Question: What is the value of this measurement?
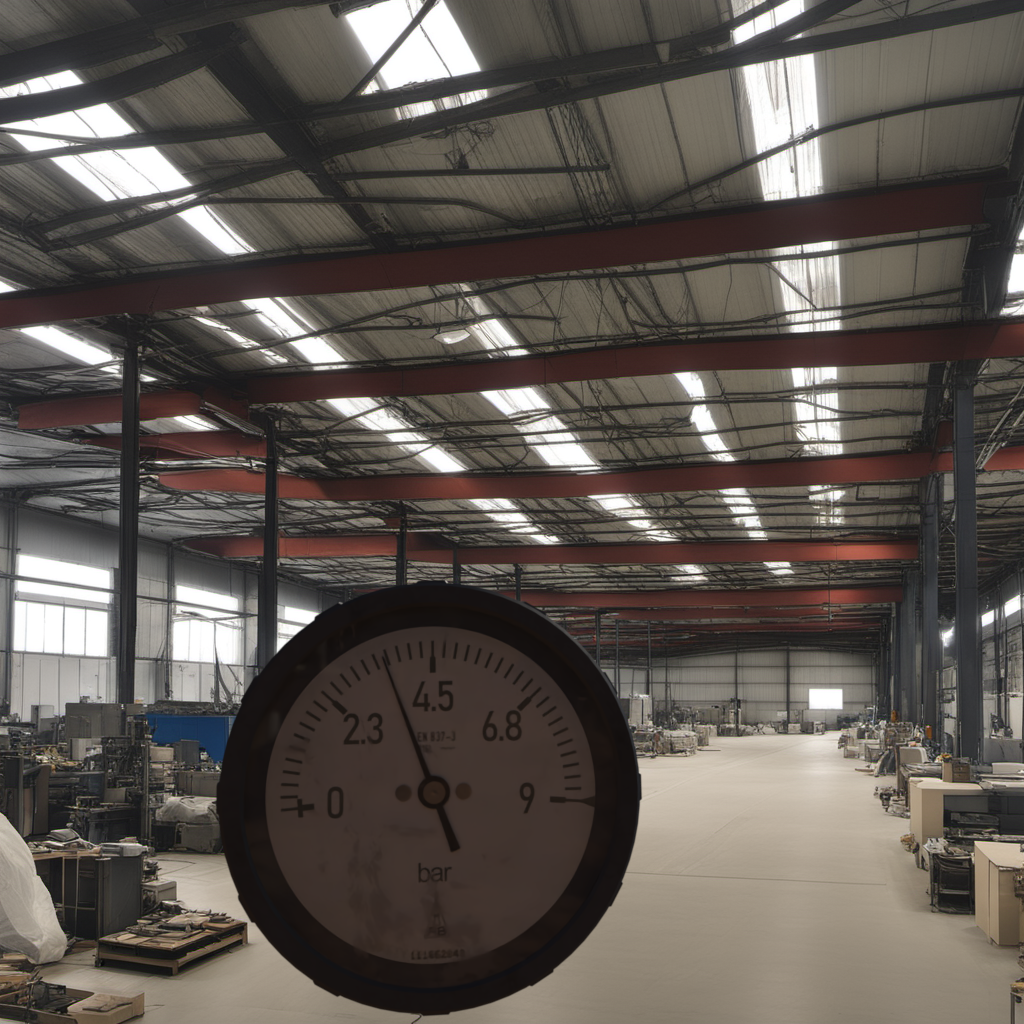
Answer: The result is 3.55
Question: What is the value range of the measurement in the image?
Answer: The range is from 0 to 9
Question: What is the minimum and maximum value of the measurement shown in the image?
Answer: The minimum value is 0 and the maximum value is 9